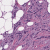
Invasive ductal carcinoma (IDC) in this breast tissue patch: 1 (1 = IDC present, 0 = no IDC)